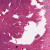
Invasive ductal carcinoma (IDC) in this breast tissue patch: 0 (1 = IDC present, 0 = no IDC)